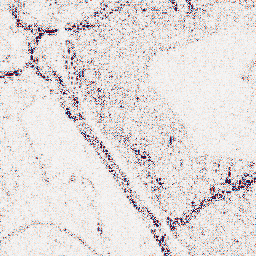
Category: wavelet
Decomposition family: wavelet_reverse_biorthogonal
Decomposition parameters: wavelet: rbio3.5
level: 1
Upsampling method: edge_directed
Upsampling parameters: scale: 2
Upsampling scale: 2